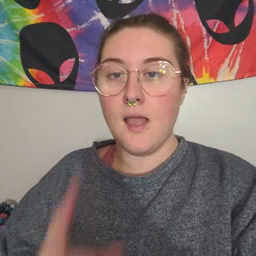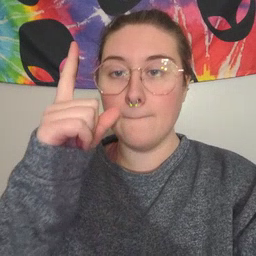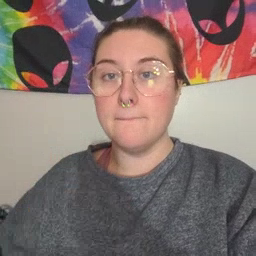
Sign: up